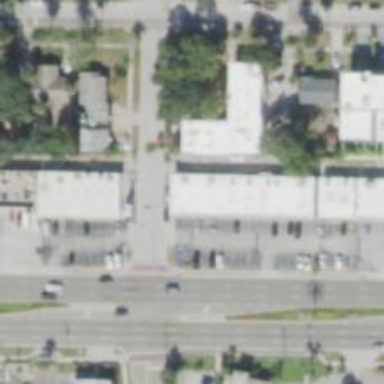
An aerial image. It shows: Healthcare clinic.